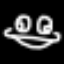
Label: frog